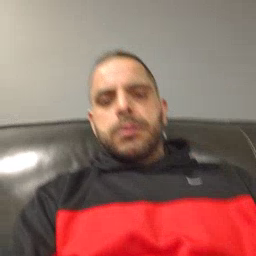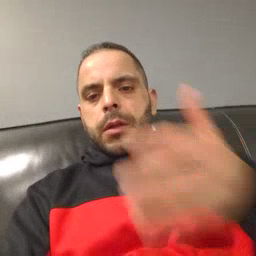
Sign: tiger